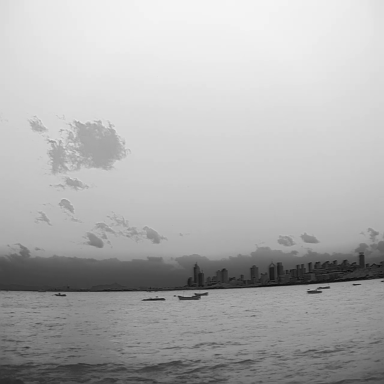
There are six bulk_carriers in the infrared image.